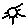
Label: sun